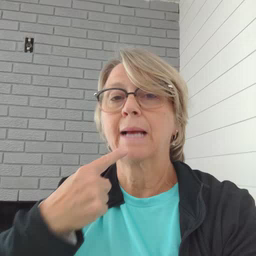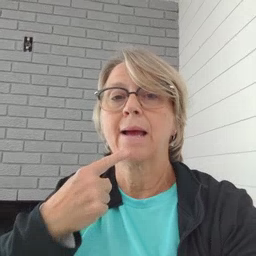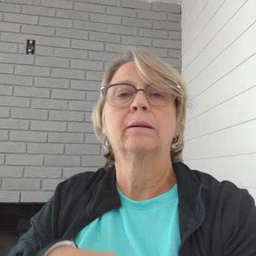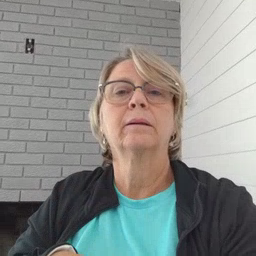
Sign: say